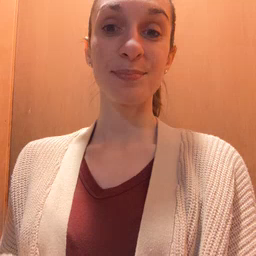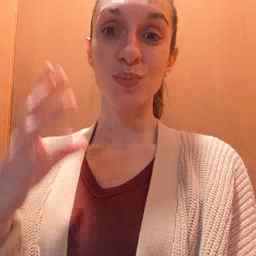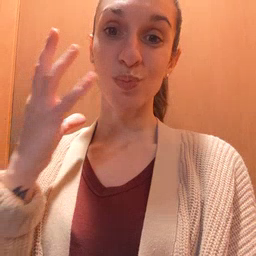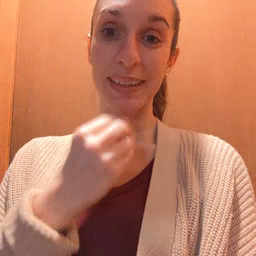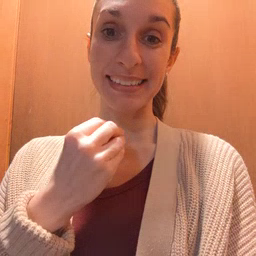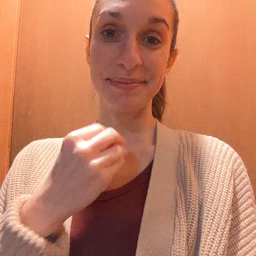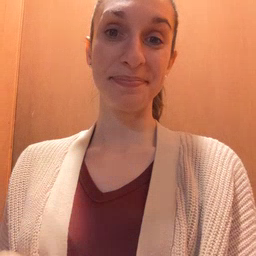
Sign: pretty